Question: I am trying to convert ant <URL>, in order to use it with the antlr4-python2-runtime.
This grammar is a C/C++ fuzzy parser.
After converting it (basically removing tree operators and semantic/syntactic predicates), I generated the Python2 files using:
'java -jar antlr4.5-complete.jar -Dlanguage=Python2 CPPGrammar.g4'
And the code is generated without any error, so I import it in my python project (I'm using PyCharm) to make some tests:
'''
import sys, time
from antlr4 import *
from parser.CPPGrammarLexer import CPPGrammarLexer
from parser.CPPGrammarParser import CPPGrammarParser
currenttimemillis = lambda: int(round(time.time() * 1000))
def is_string(object):
return isinstance(object,str)
def parsecommandstringline(argv):
if(2!=len(argv)):
raise IndexError("Invalid args size.")
if(is_string(argv[1])):
return True
else:
raise TypeError("Argument must be str type.")
def doparsing(argv):
if parsecommandstringline(argv):
print("Arguments: OK - {0}".format(argv[1]))
input = FileStream(argv[1])
lexer = CPPGrammarLexer(input)
stream = CommonTokenStream(lexer)
parser = CPPGrammarParser(stream)
print("*** Parser: START ***")
start = currenttimemillis()
tree = parser.code()
print("*** Parser: END *** - {0} ms.".format(currenttimemillis()-start))
pass
def main(argv):
tree = doparsing(argv)
pass
if __name__ == '__main__':
main(sys.argv)
'''
The problem is that the parsing is very slow. With a file containing ~200 lines it takes more than 5 minutes to complete, while the parsing of the same file in antlrworks only takes 1-2 seconds.
Analyzing the antlrworks tree, I noticed that the 'expr' rule and all of its descendants are called very often and I think that I need to simplify/change these rules to make the parser operate faster:

Is my assumption correct or did I make some mistake while converting the grammar? What can be done to make parsing as fast as on antlrworks?
I exported the same grammar to Java and it only took 795ms to complete the parsing. The problem seems more related to python implementation than to the grammar itself. Is there anything that can be done to speed up Python parsing?
I've read <URL> that python can be 20-30 times slower than java, but in my case python is ~400 times slower!
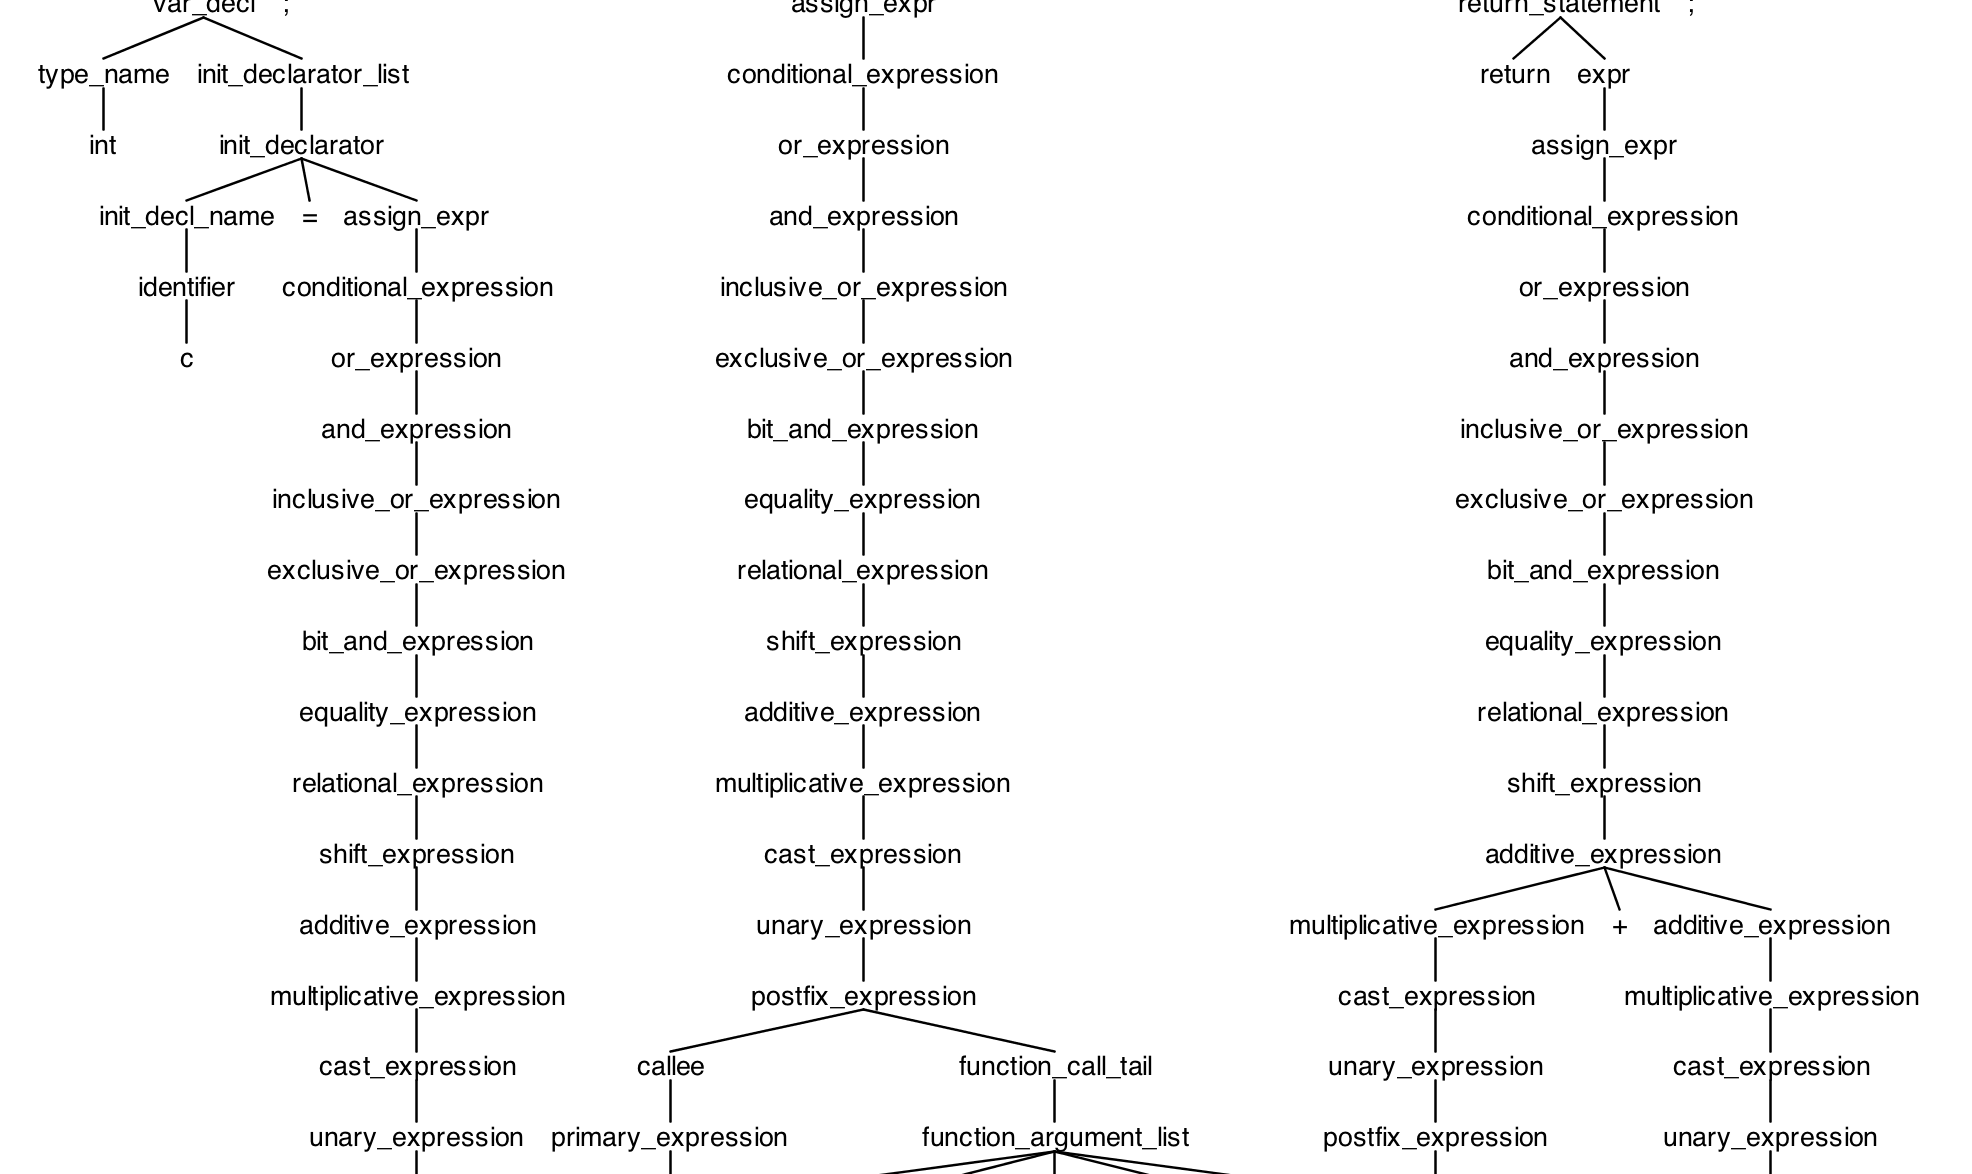
Answer: I confirm that the Python 2 and Python 3 runtimes have performance issues. With a few patches, I got a 10x speedup on the python3 runtime (~5 seconds down to ~400 ms).
<URL>